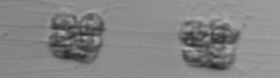
Label: Leptocylindrus_mediterraneus